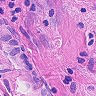
Metastatic tissue present: no